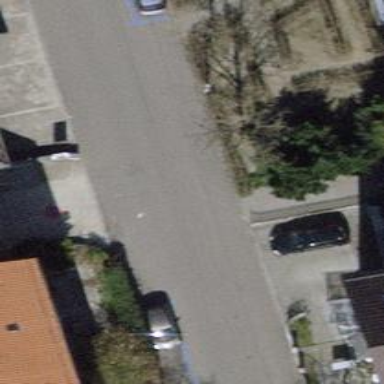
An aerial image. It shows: Asphalt road in living street.